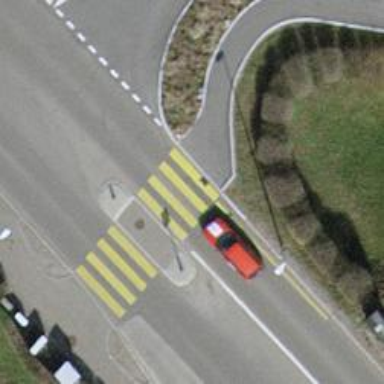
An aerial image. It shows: Uncontrolled zebra crossing with central island.